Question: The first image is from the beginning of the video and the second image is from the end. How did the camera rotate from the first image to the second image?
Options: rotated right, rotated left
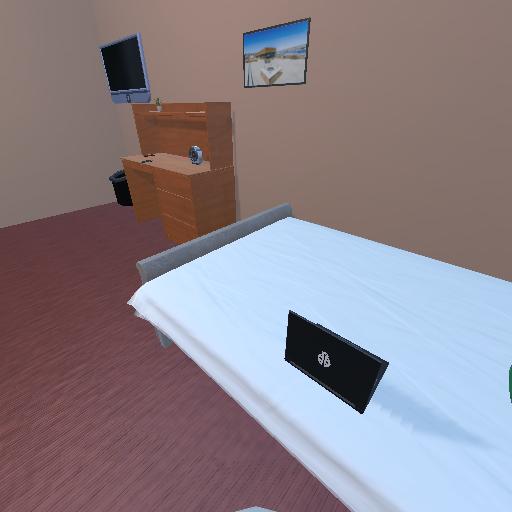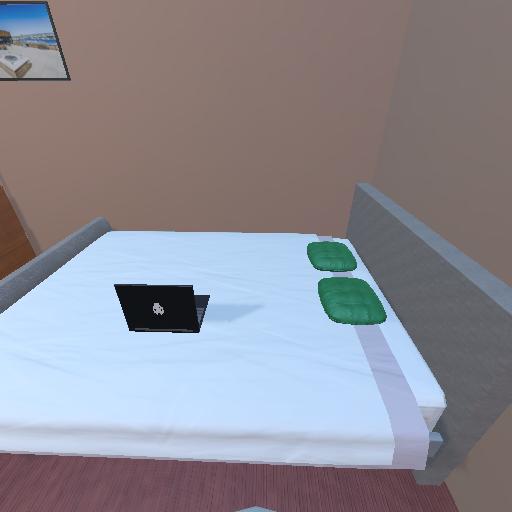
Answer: rotated right